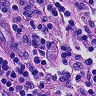
Metastatic tissue present: no